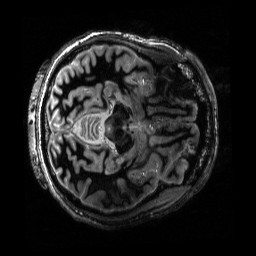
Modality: T1w
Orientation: axial
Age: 30
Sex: male
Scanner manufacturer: siemens
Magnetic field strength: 6.98 T
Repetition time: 4.5 s
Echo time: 0.00337 s